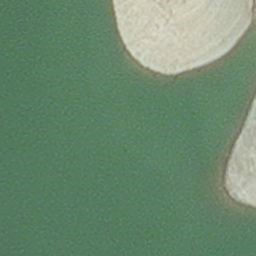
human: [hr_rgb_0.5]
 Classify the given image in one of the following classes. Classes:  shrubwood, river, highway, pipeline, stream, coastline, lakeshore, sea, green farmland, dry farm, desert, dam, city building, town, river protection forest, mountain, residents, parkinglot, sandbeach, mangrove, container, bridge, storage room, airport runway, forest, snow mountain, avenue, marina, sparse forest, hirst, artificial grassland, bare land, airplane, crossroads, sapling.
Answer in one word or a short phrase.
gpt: hirst